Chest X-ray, PA view. Patient: 10 years old, sex M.
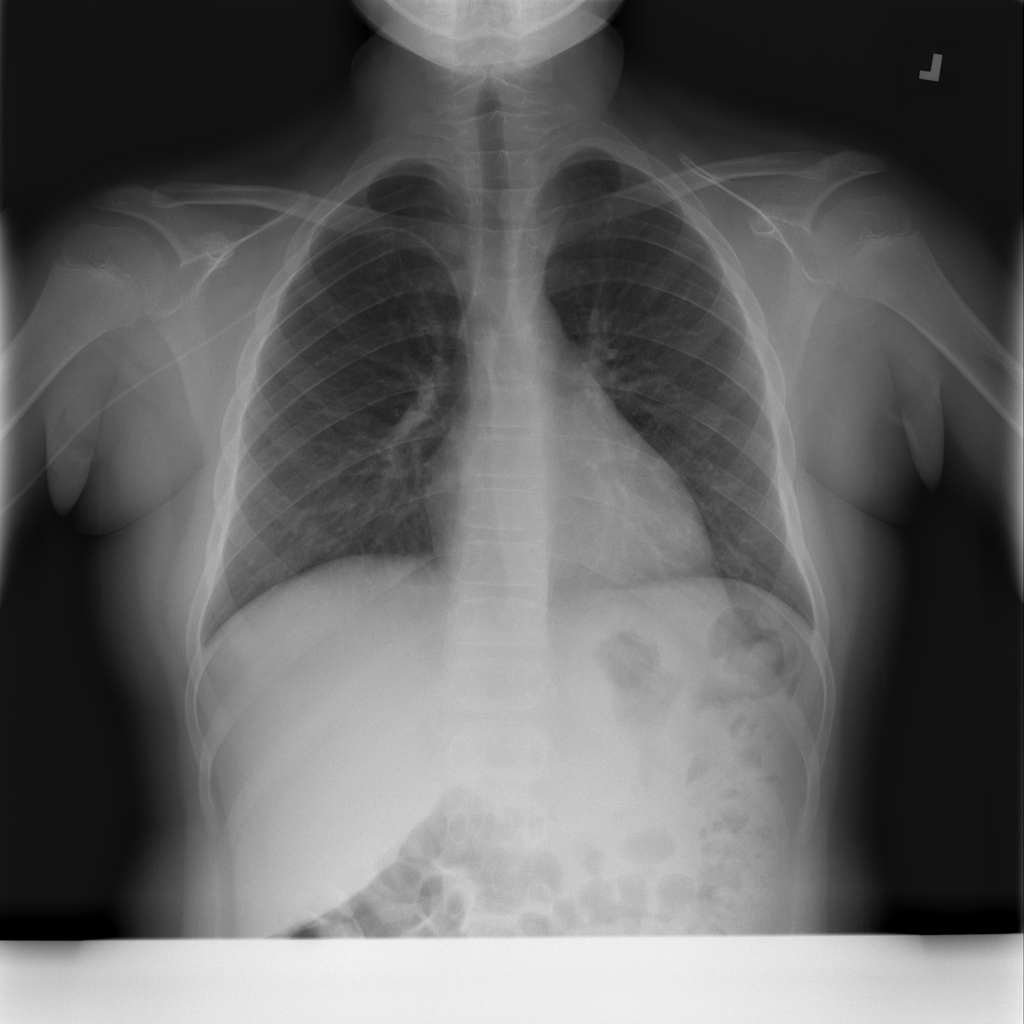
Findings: No Finding